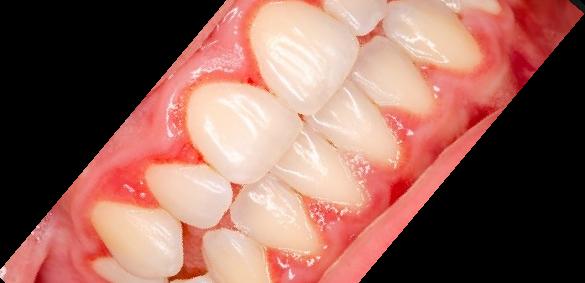
Condition: Gingivitis